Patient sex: F
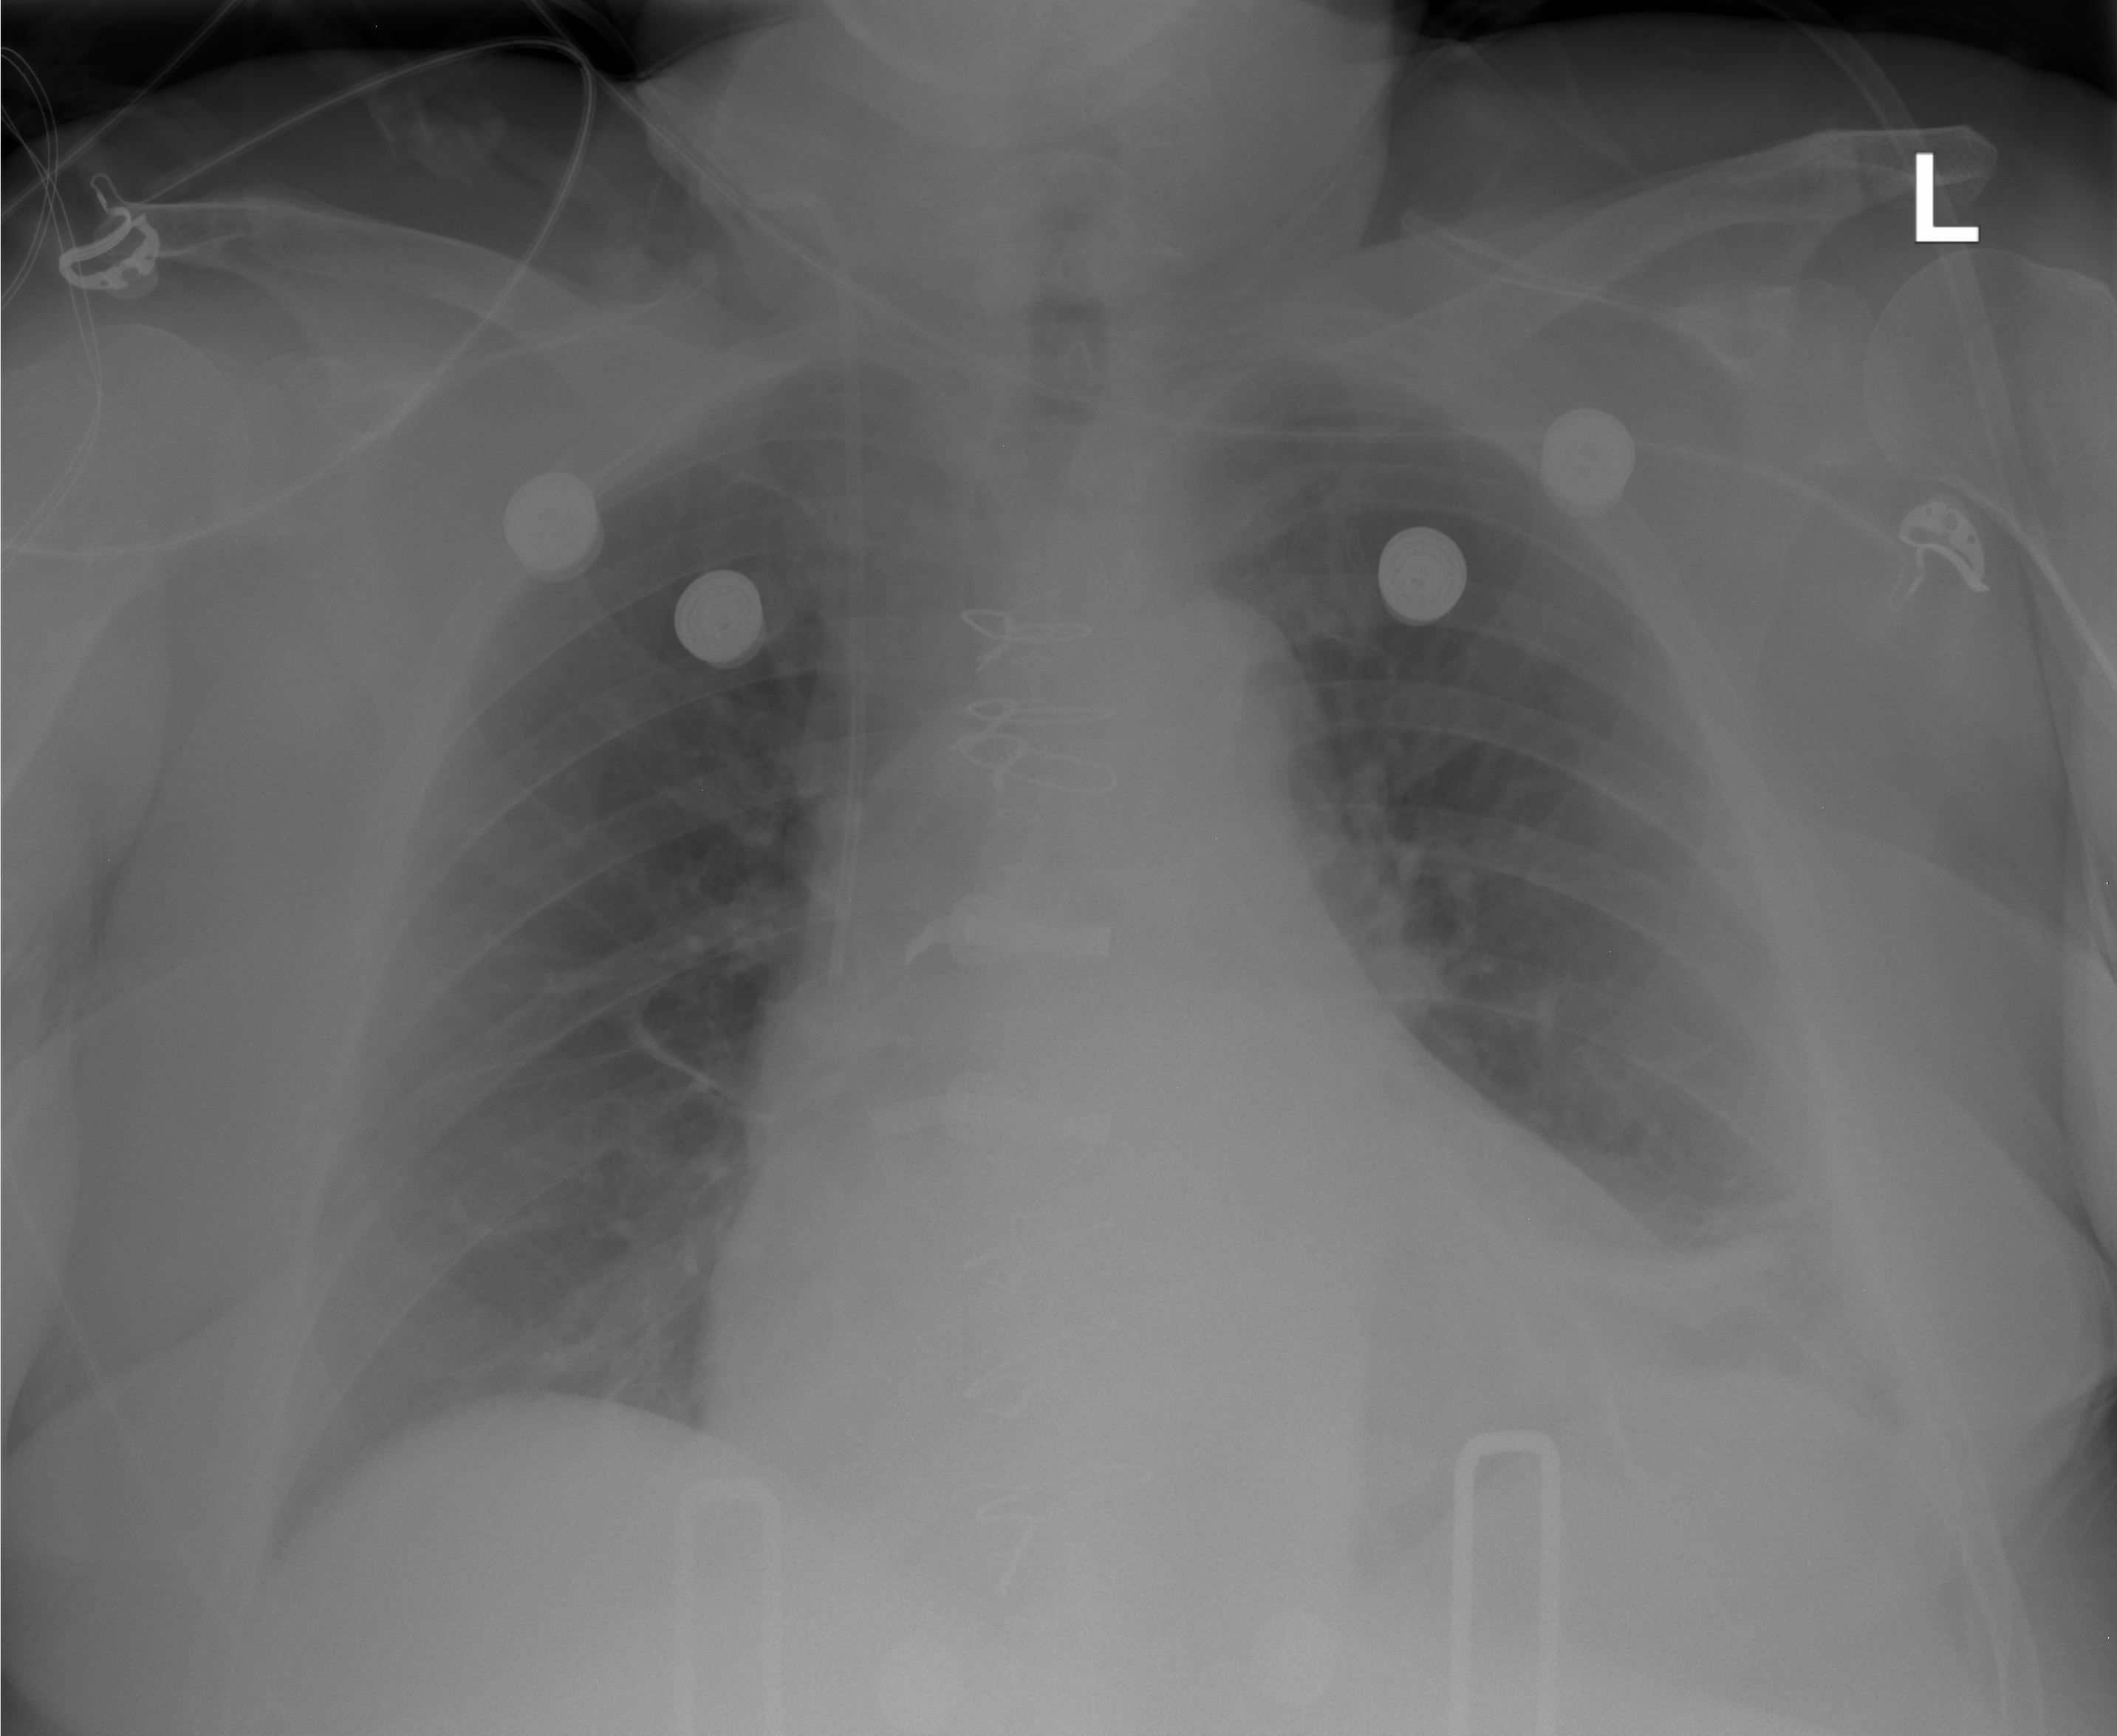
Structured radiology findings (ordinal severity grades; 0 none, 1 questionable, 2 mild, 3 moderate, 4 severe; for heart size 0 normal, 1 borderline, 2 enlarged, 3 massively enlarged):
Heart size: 2
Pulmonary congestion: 2
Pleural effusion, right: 0
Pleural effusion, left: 2
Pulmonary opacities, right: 0
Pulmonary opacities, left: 0
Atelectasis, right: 1
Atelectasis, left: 2